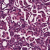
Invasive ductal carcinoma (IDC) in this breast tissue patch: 1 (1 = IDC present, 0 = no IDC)